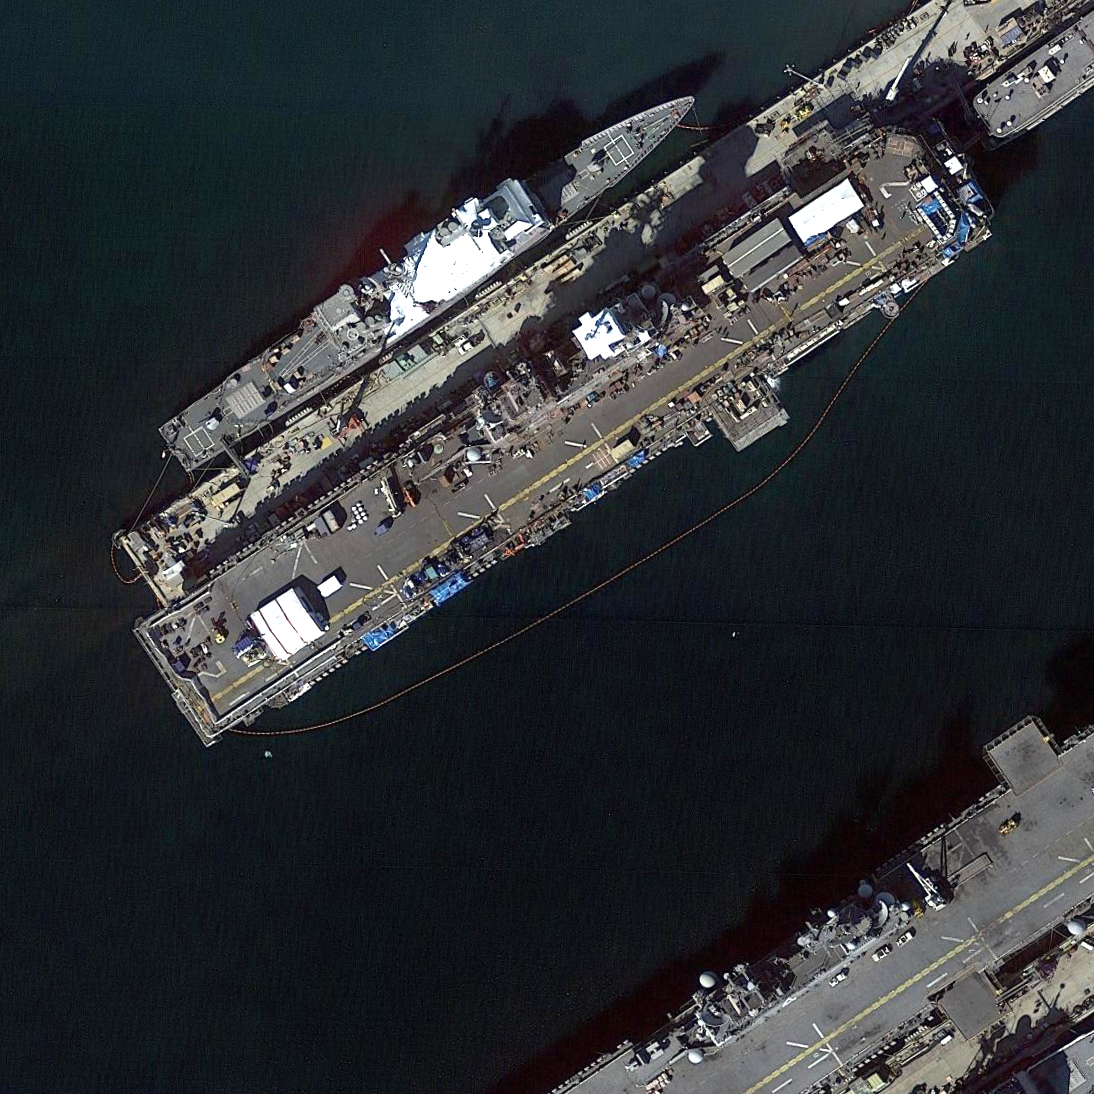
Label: assault